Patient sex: M
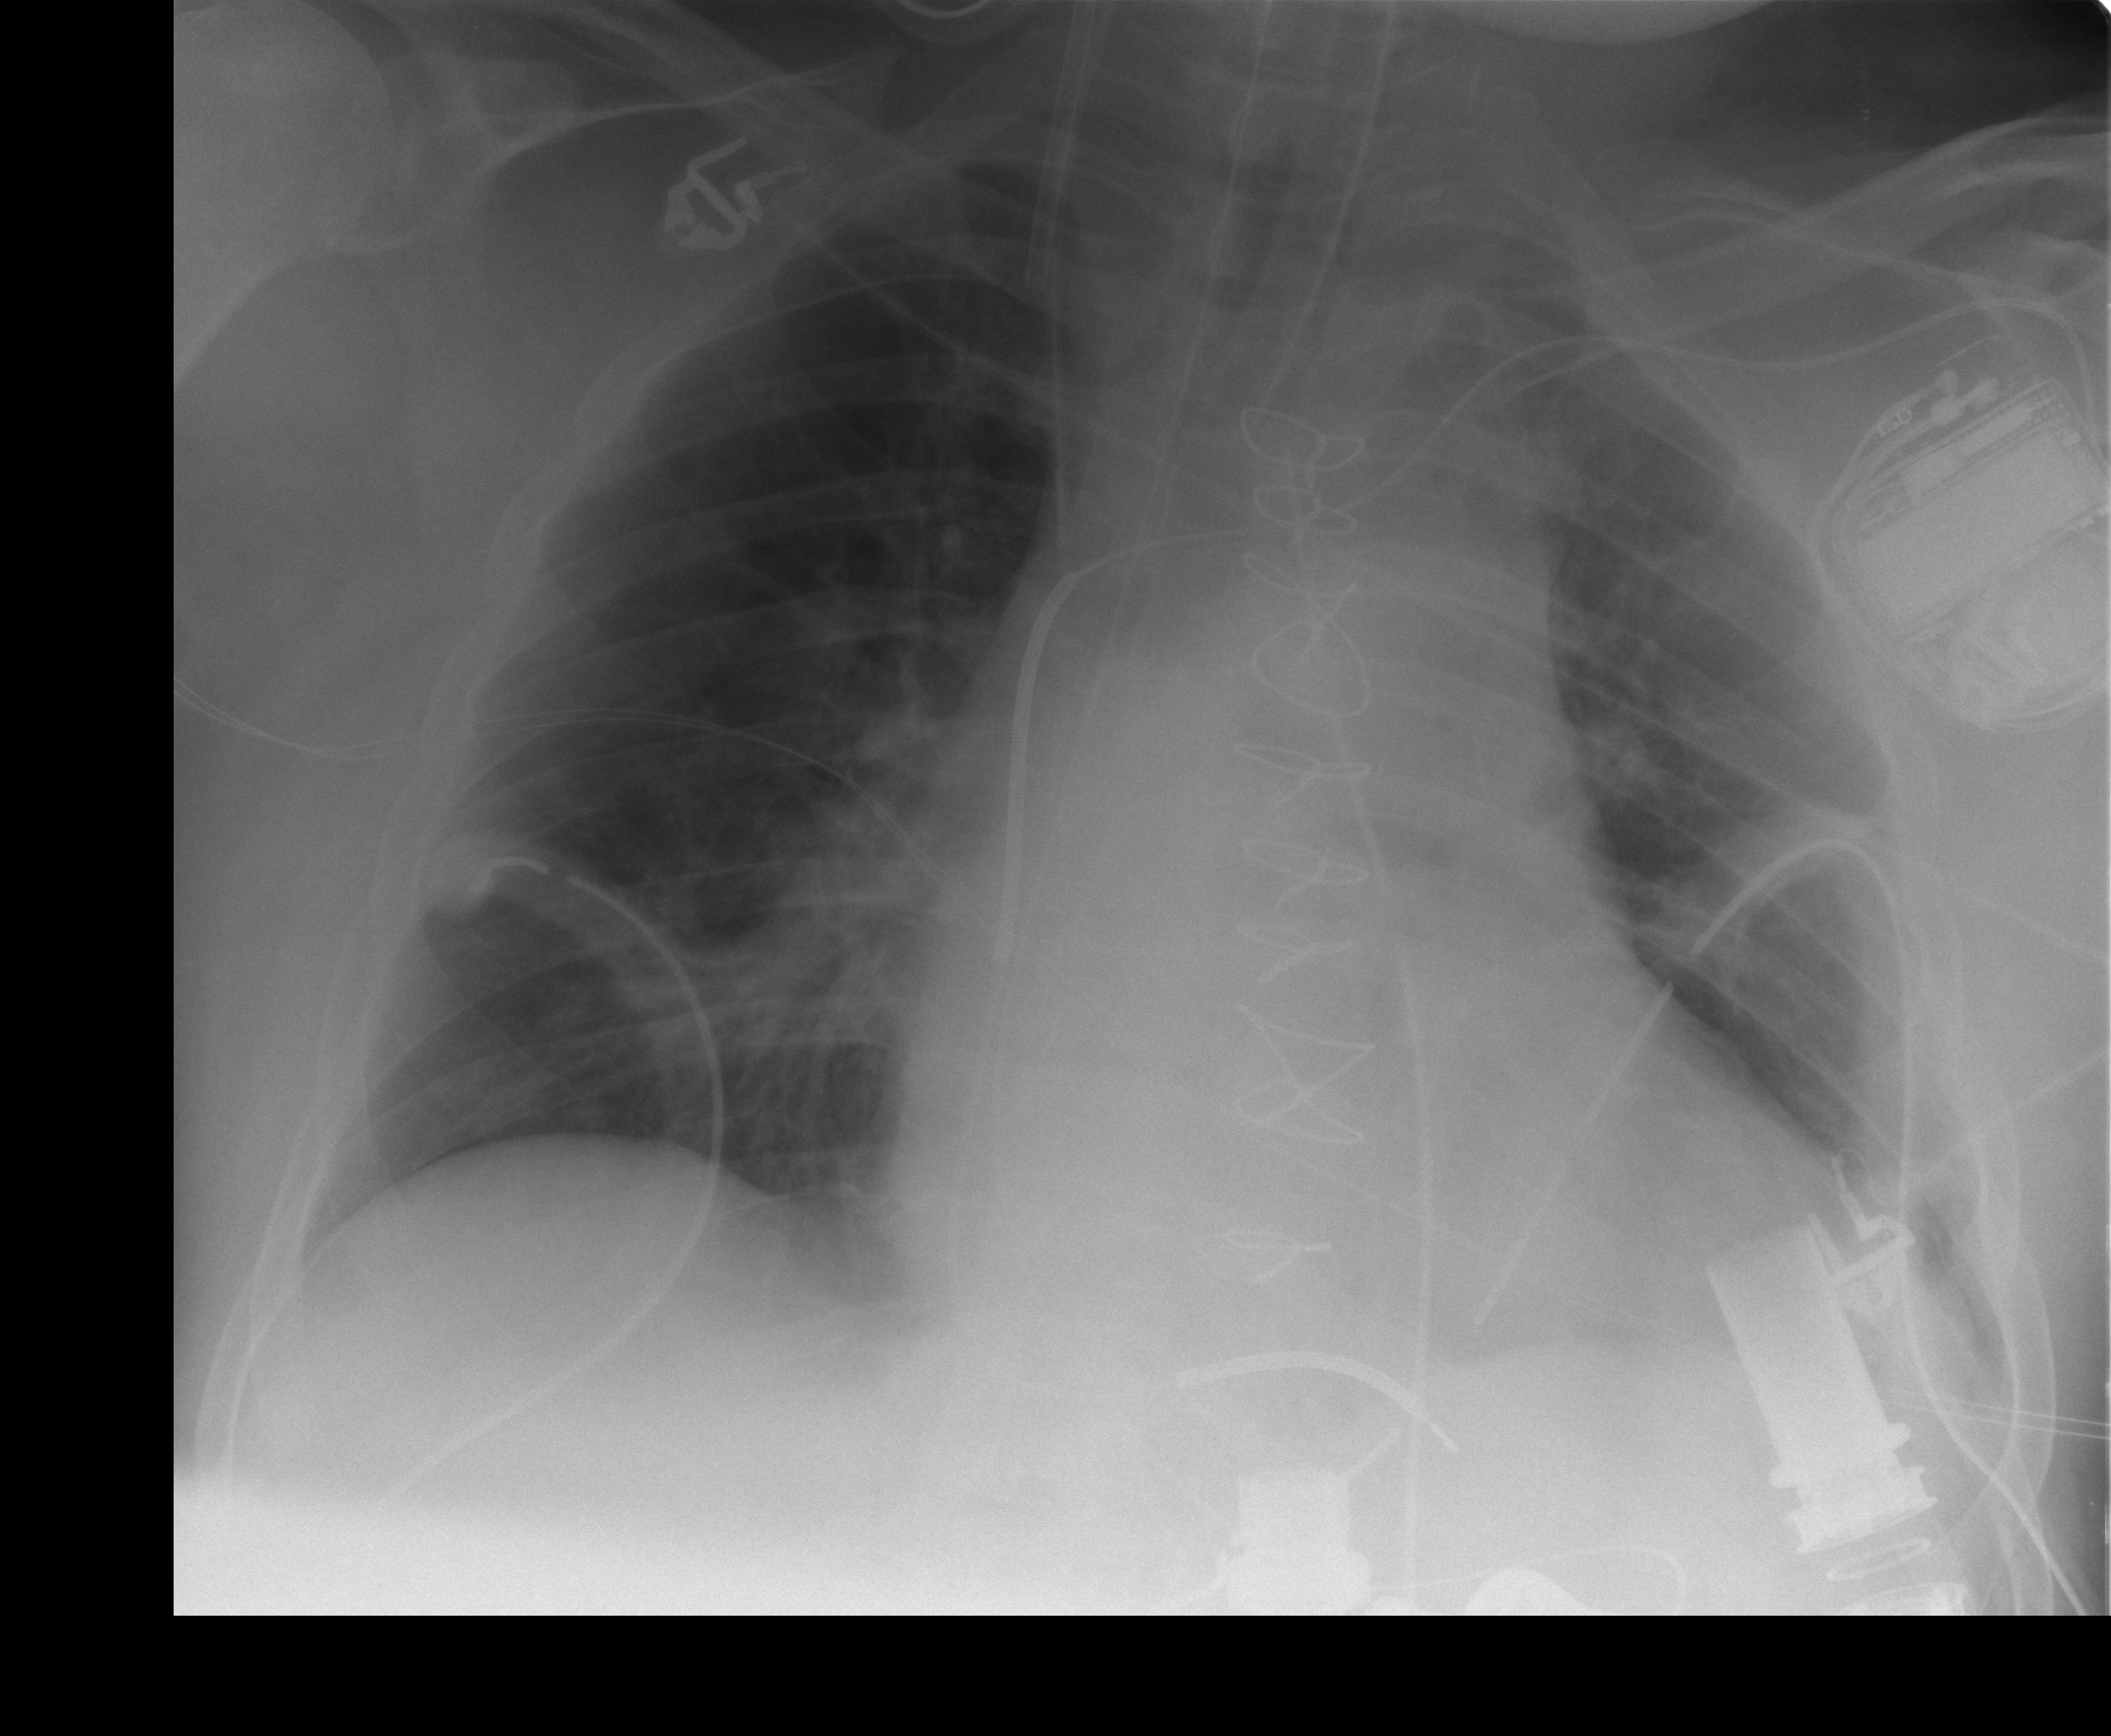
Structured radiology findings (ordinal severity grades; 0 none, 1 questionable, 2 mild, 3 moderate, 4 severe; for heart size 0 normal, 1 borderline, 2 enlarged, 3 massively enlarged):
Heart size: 2
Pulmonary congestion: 1
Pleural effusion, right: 0
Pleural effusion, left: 1
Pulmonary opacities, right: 1
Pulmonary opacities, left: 0
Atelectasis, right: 0
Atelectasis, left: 0